Field crop: tomato
Growth stage: 1
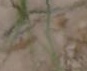
Species: cyperus